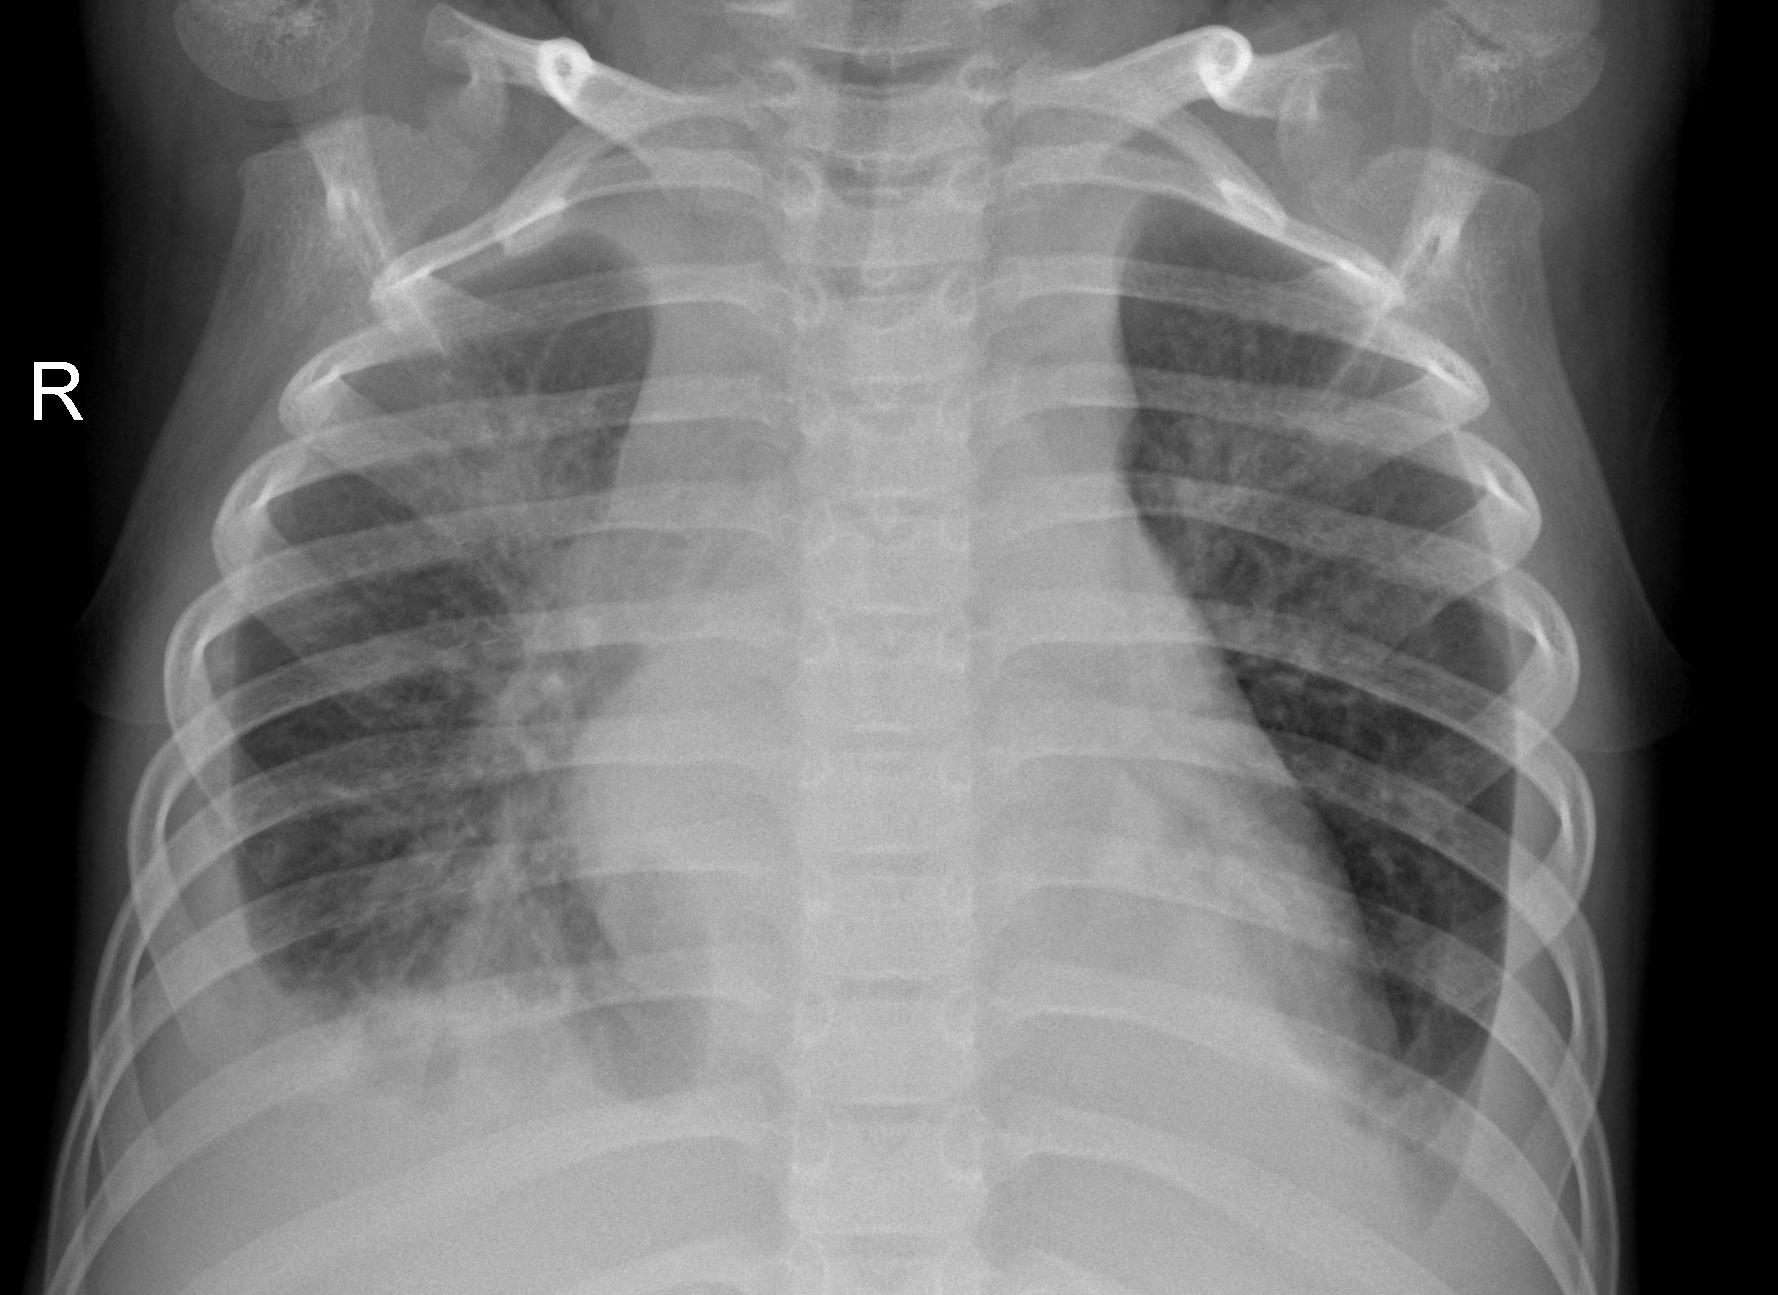
Diagnosis: PNEUMONIA